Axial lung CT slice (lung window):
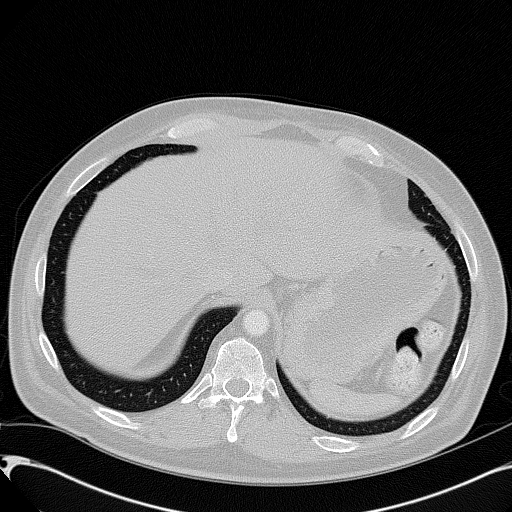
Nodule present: no